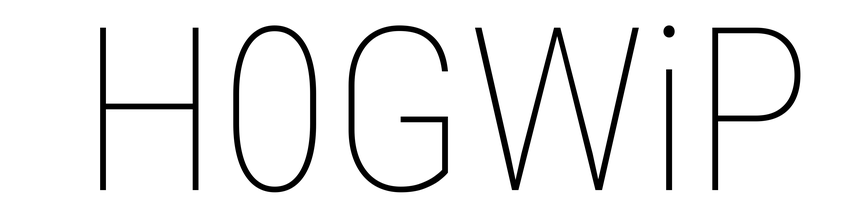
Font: Roboto_Condensed_Thin